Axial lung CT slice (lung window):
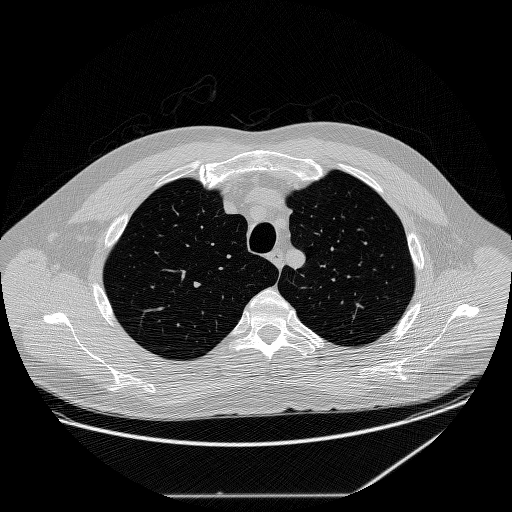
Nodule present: no